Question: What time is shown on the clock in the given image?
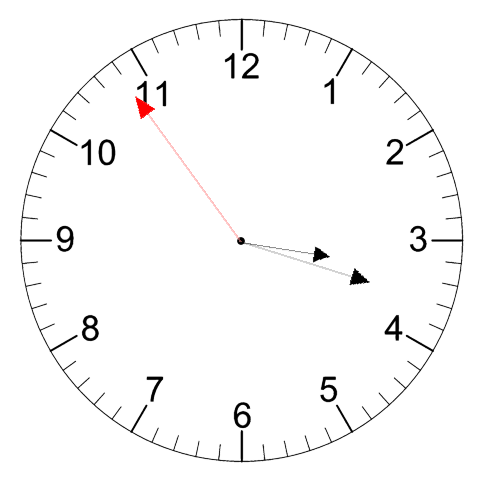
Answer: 03:17:54